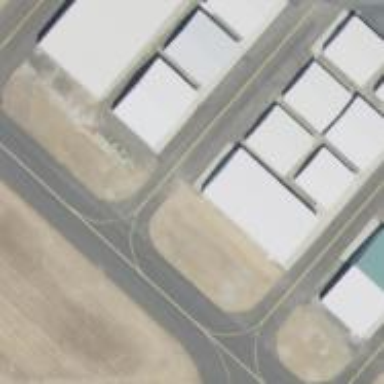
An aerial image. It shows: Asphalt taxiway at the airport.